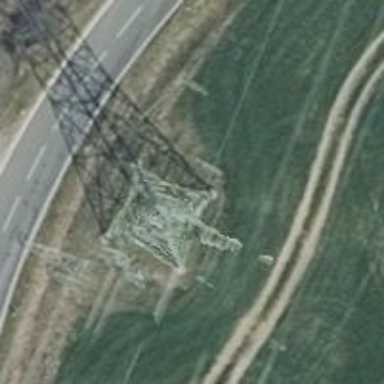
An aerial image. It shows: Power tower.